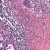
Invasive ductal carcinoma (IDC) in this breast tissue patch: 1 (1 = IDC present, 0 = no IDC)